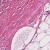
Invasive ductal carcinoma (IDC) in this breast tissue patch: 1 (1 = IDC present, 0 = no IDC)